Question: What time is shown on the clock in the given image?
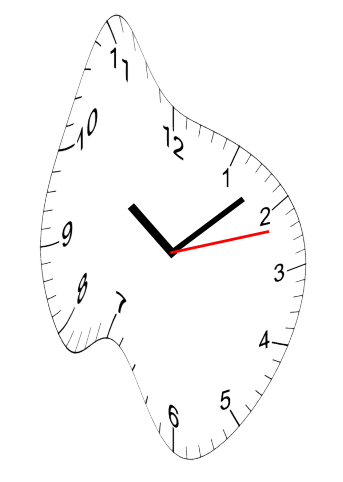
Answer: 10:08:12